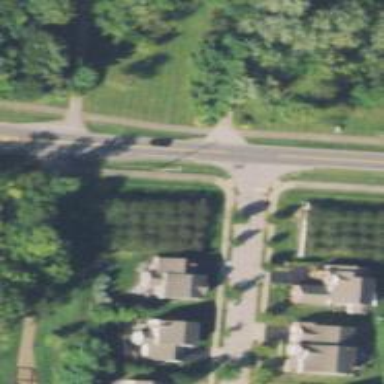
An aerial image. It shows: Unmarked road crossing.